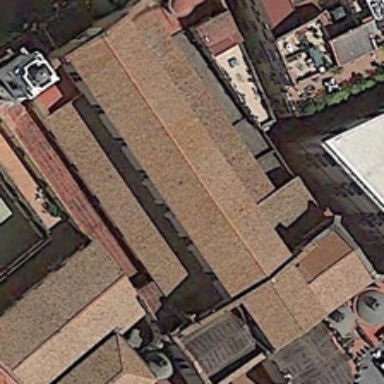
The white church is located in the center of the square .